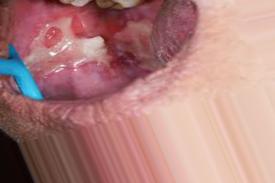
Condition: Mouth Ulcer